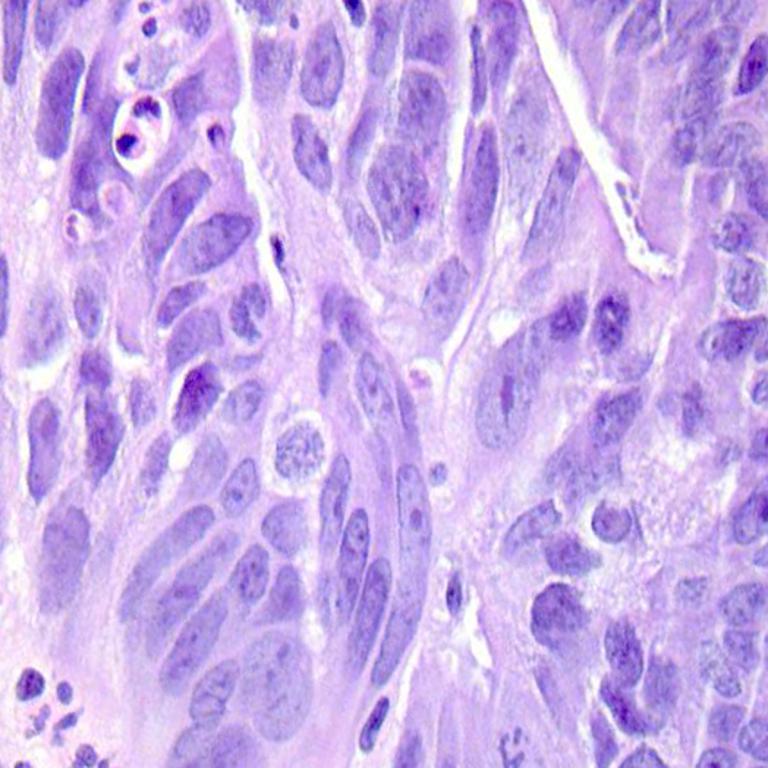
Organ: colon
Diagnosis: adenocarcinomas